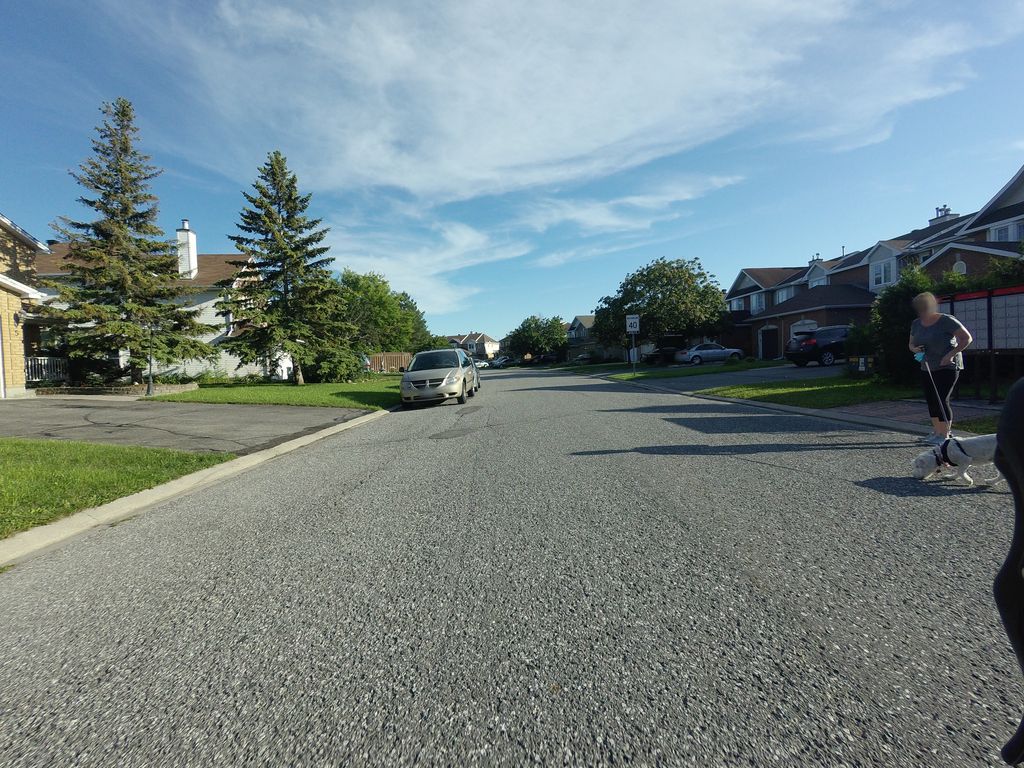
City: ottawa-gatineau